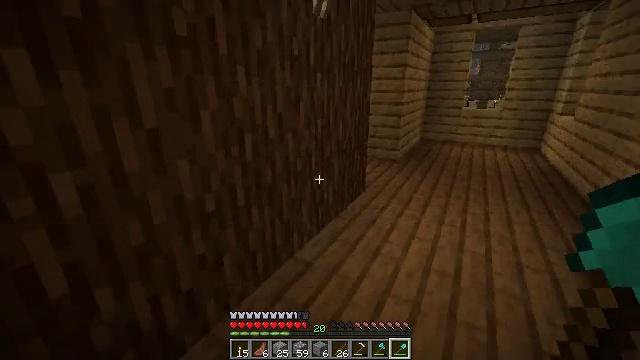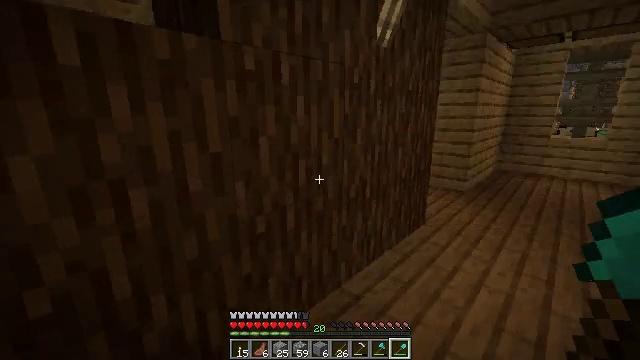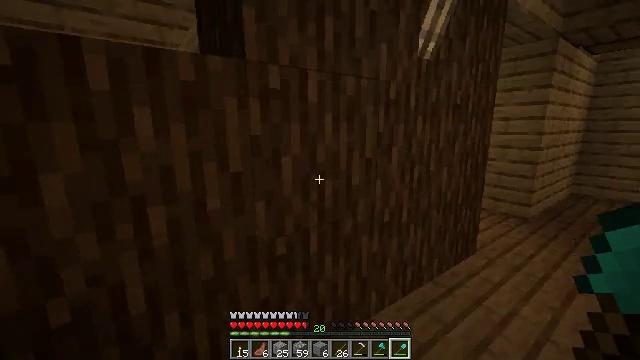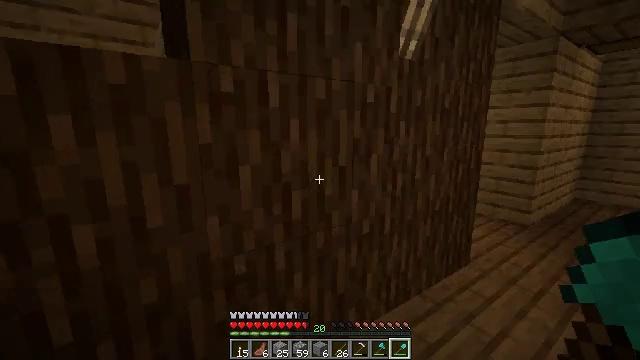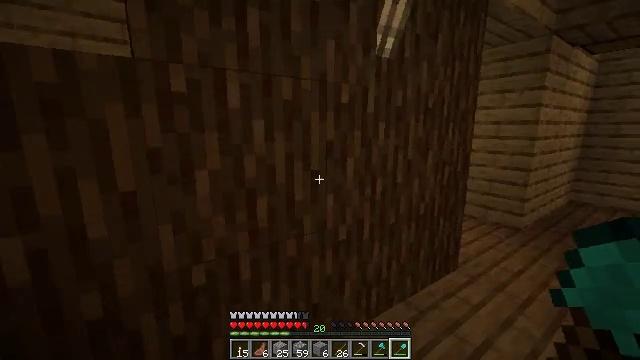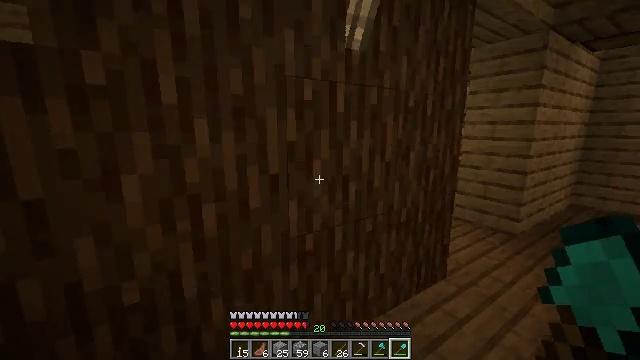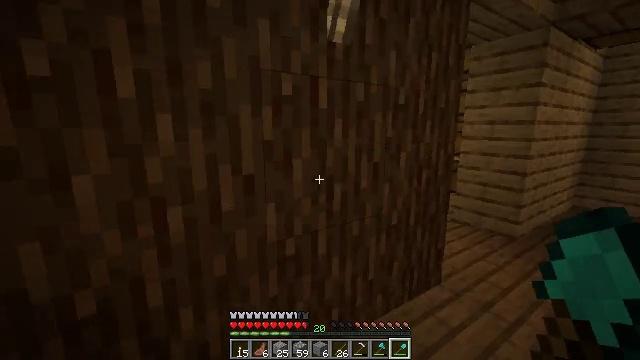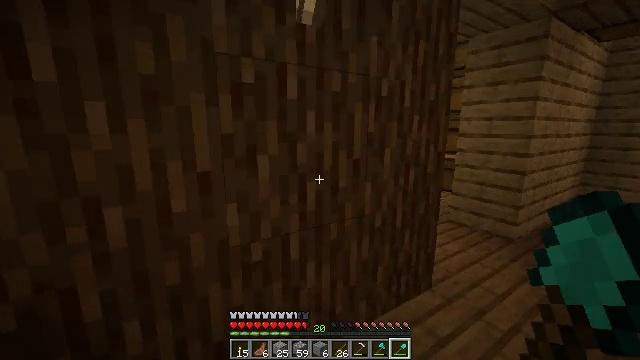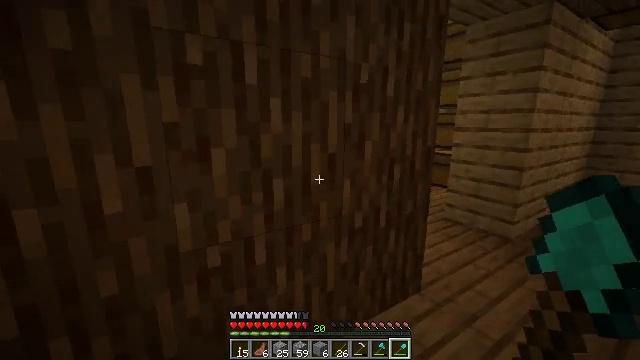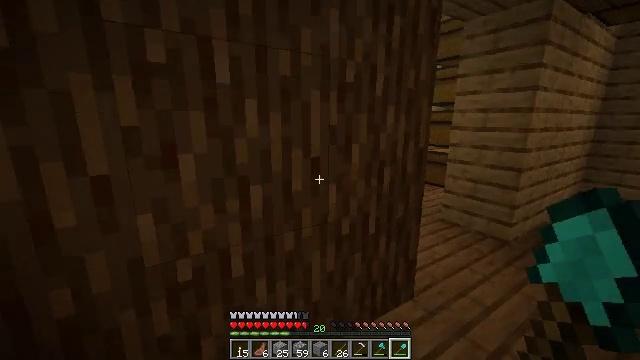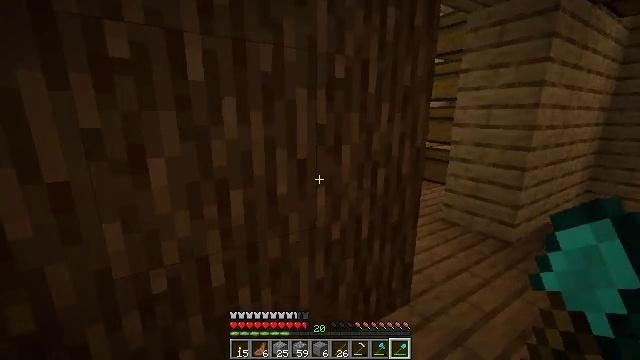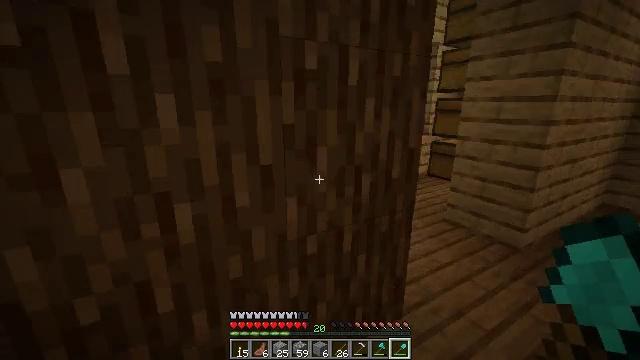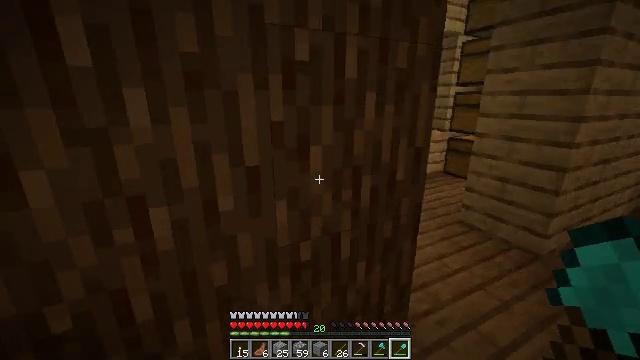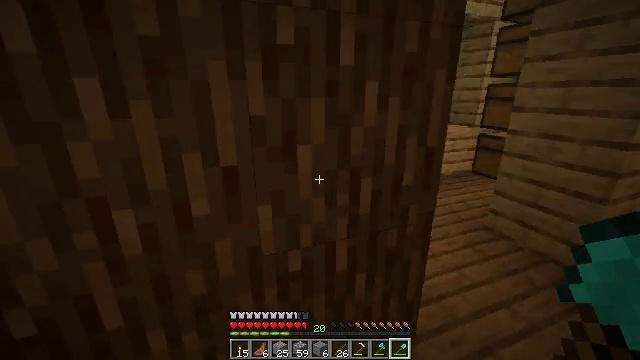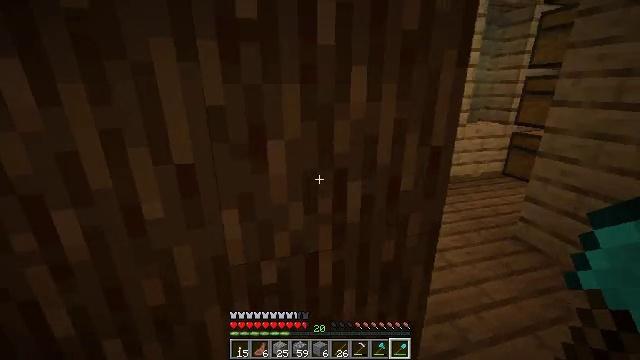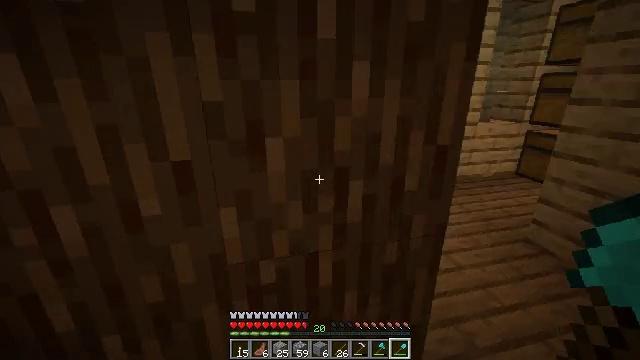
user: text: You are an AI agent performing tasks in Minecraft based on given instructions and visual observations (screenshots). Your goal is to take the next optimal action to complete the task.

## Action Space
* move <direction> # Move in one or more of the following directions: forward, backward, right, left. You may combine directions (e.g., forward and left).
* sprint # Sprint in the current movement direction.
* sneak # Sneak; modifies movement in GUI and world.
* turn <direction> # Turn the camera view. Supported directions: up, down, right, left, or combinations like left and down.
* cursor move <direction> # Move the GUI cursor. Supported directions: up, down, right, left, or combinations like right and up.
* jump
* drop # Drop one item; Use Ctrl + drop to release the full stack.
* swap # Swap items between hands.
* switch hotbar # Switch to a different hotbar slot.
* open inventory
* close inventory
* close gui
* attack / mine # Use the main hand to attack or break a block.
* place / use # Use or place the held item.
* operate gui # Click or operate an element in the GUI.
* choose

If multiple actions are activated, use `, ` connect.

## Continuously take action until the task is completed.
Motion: motion action
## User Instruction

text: Take spruce planks to craft a spruce pressure plate.
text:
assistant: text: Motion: move forward and move right, turn left and up, attack / mine
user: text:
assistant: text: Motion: move forward and move right, turn left and up, attack / mine
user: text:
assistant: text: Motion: move right, attack / mine
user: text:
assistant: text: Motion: move forward and move right, attack / mine
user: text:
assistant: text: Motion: move forward and move right, attack / mine
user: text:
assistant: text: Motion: move forward and move right, attack / mine
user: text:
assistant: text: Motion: move forward and move right, attack / mine
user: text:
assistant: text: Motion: move forward and move right, attack / mine
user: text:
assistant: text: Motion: move forward and move right, attack / mine
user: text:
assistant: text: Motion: move forward and move right, attack / mine
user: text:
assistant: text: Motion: move forward and move right, turn left and down, attack / mine
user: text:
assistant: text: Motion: move forward and move right, turn left and down, attack / mine
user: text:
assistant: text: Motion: move forward and move right, turn left and down, attack / mine
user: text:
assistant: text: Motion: move forward and move right, turn left and down, attack / mine
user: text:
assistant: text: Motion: move forward and move right, turn left, attack / mine
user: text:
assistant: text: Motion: move forward and move right, turn left, attack / mine
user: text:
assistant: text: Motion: move forward and move right, turn left, attack / mine
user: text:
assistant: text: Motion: move forward and move right, turn left, attack / mine
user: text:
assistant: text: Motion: move forward and move right, turn left, attack / mine
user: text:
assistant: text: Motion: move forward and move right, turn left, attack / mine
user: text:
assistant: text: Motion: move forward and move right, turn left, attack / mine
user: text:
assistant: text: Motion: move forward and move right, turn left, attack / mine
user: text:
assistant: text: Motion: move forward and move right, turn left, attack / mine
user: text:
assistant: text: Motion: move forward and move right, turn left, attack / mine
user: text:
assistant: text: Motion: move forward and move right, turn left and up, attack / mine
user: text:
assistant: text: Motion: move forward and move right, turn left, attack / mine
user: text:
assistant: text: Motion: move forward and move right, turn left, attack / mine
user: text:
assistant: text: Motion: move forward and move right, turn left, attack / mine
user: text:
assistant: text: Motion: move forward and move right, turn left, attack / mine
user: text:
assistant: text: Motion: move forward, turn left, attack / mine